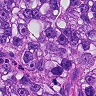
Metastatic tissue present: yes